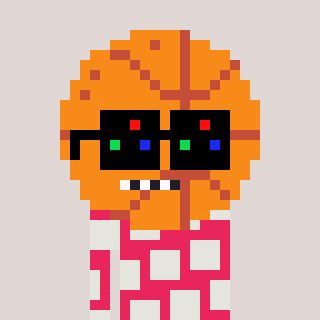
a pixel art character with square black sunglasses, a basketball-shaped head and a redpinkish-colored body on a warm background